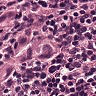
Metastatic tissue present: yes